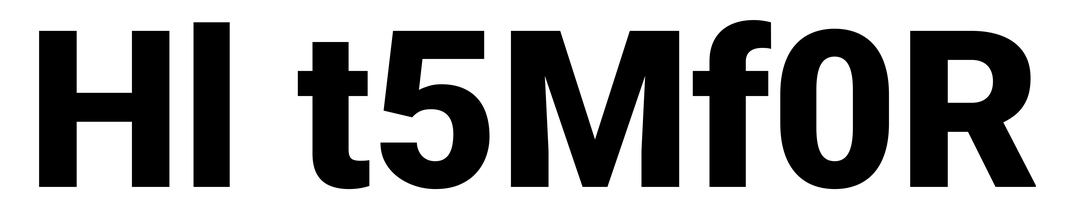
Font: Roboto_Black